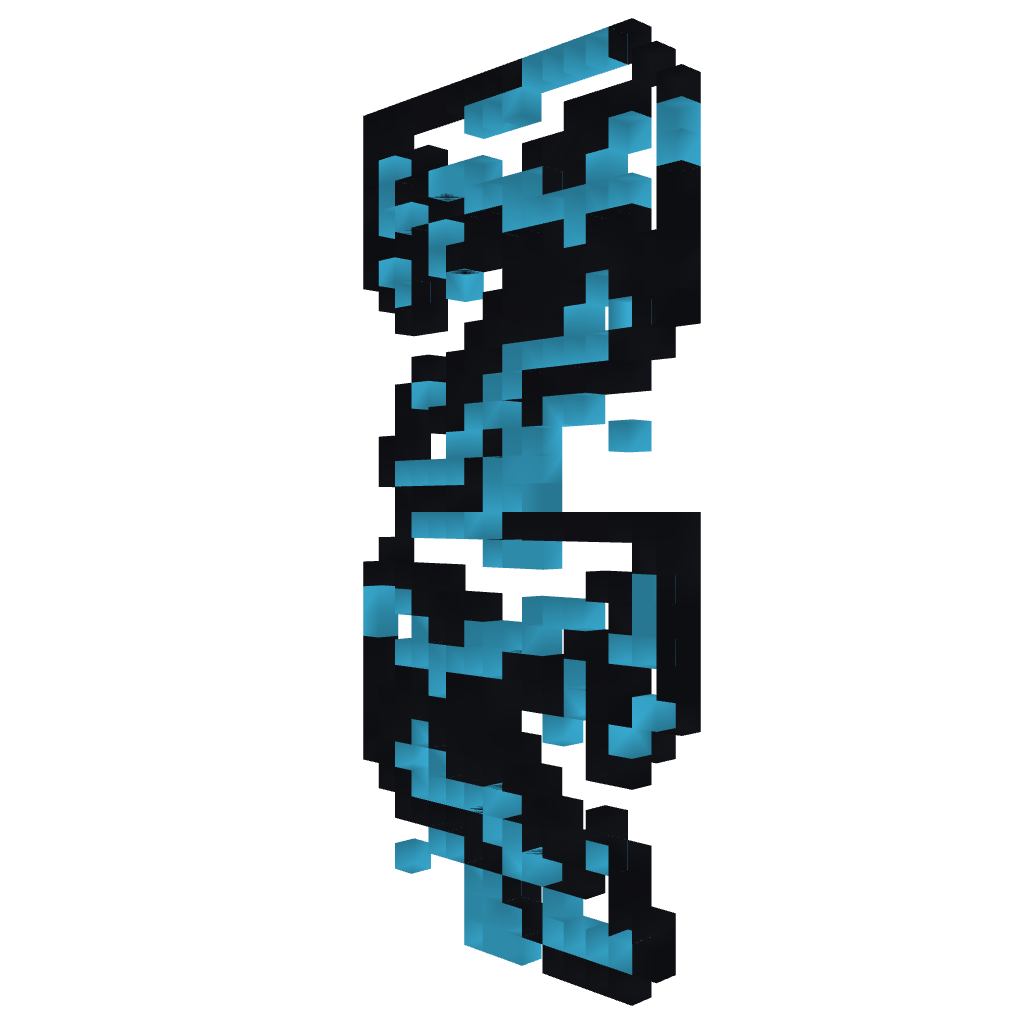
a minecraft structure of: Dragon Piller from Castlevania 1